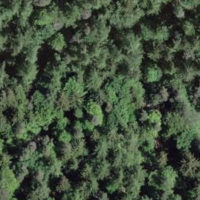
EUNIS habitat code: 43
Species observed at this site:
Fagus sylvatica